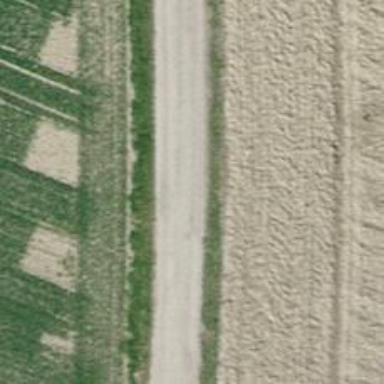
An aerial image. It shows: Track with grade 3 pebblestone surface.